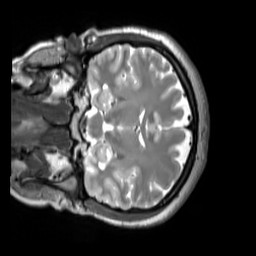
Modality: T2w
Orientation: coronal
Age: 21
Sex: female
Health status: ill
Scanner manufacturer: siemens
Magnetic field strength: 3 T
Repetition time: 2.8 s
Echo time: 0.326 s